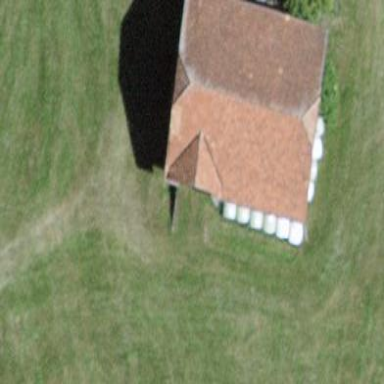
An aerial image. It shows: Rural barn.